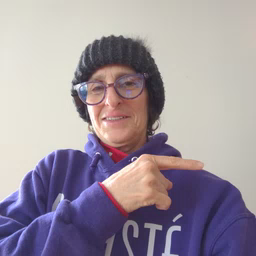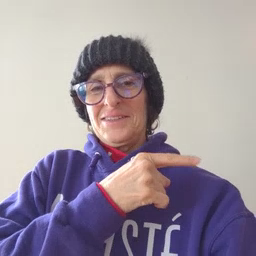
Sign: nose